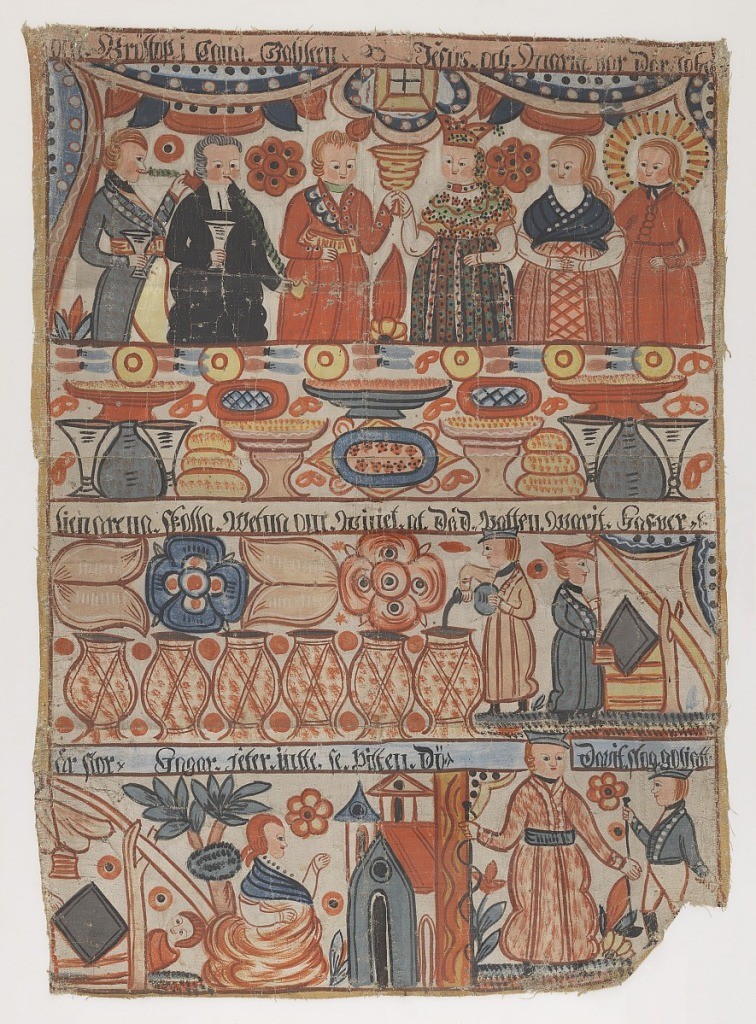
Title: The Marriage at Cana; Hagar and Ishmal; David and Goliath
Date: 1775–1825
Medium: Hand painted on canvas
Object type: Bonad
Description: The top scene illustrates the Marriage in Cana with a feast, followed below by the scene of Jesus transforming water into wine. The bottom two scenes show Hagar and Ishmael, and David and Goliath.